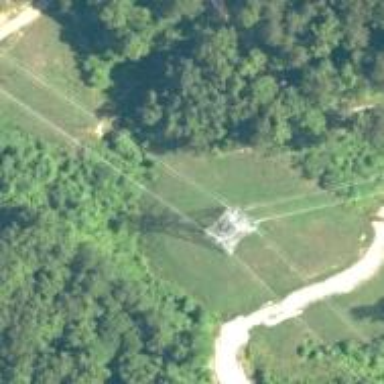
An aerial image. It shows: Power tower.